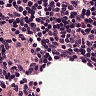
Metastatic tissue present: no